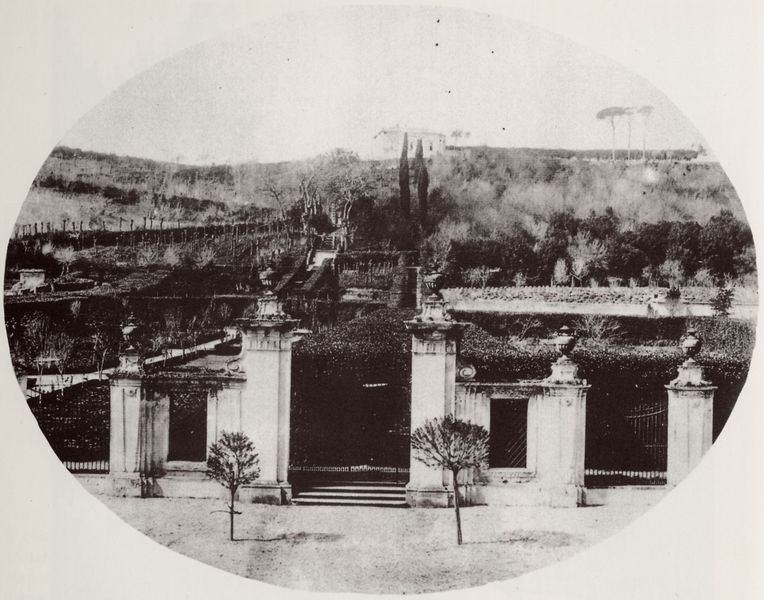
Titel: Die Gärten der Corsini
Künstler: Italienischer Photograph
Standort: Rom
Institution: Archivio Fotografico Comunale
Schlagwörter: baum, dunkel, himmel, schatten, weiß, bäume, landschaft, grau, hell, hintergrund, licht, pfeiler, schwarz, straße, säulen, anlage, gras, haus, park, parkanlage, schloss, weg, wiese, zaun, alt, architektur, rahmen, stein, steine, bild, ferne, horizont, hügel, natur, busch, büsche, gatter, gebüsch, gitter, sonne, blatt, pflanzen, wald, anhöhe, oval, garten, skulptur, vase, zypressen, bäumchen, ansicht, bogen, italien, süden, warm, berge, mauer, hecke, platz, treppe, treppen, wein, symmetrie, vasen, stufe, stufen, tor, foto, fotografie, panorama, photographie, eingang, torbogen, zypresse, schwarzweiss, photo, portal, villa, karte, pforte, alleen, herrschaftlich, mauern, steigung, beete, rabatte, steintor, pinien, icht, rebe, weinrebe, fotographie, terrassen, aufnahme, pfalnzen, stadion, gartenanlage, gartenarchitektur, gartentor, passepartout, ellipse, schirmpinien, 19. jahrhundert, himmel säulen, vasen#, mauen